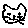
Label: cat